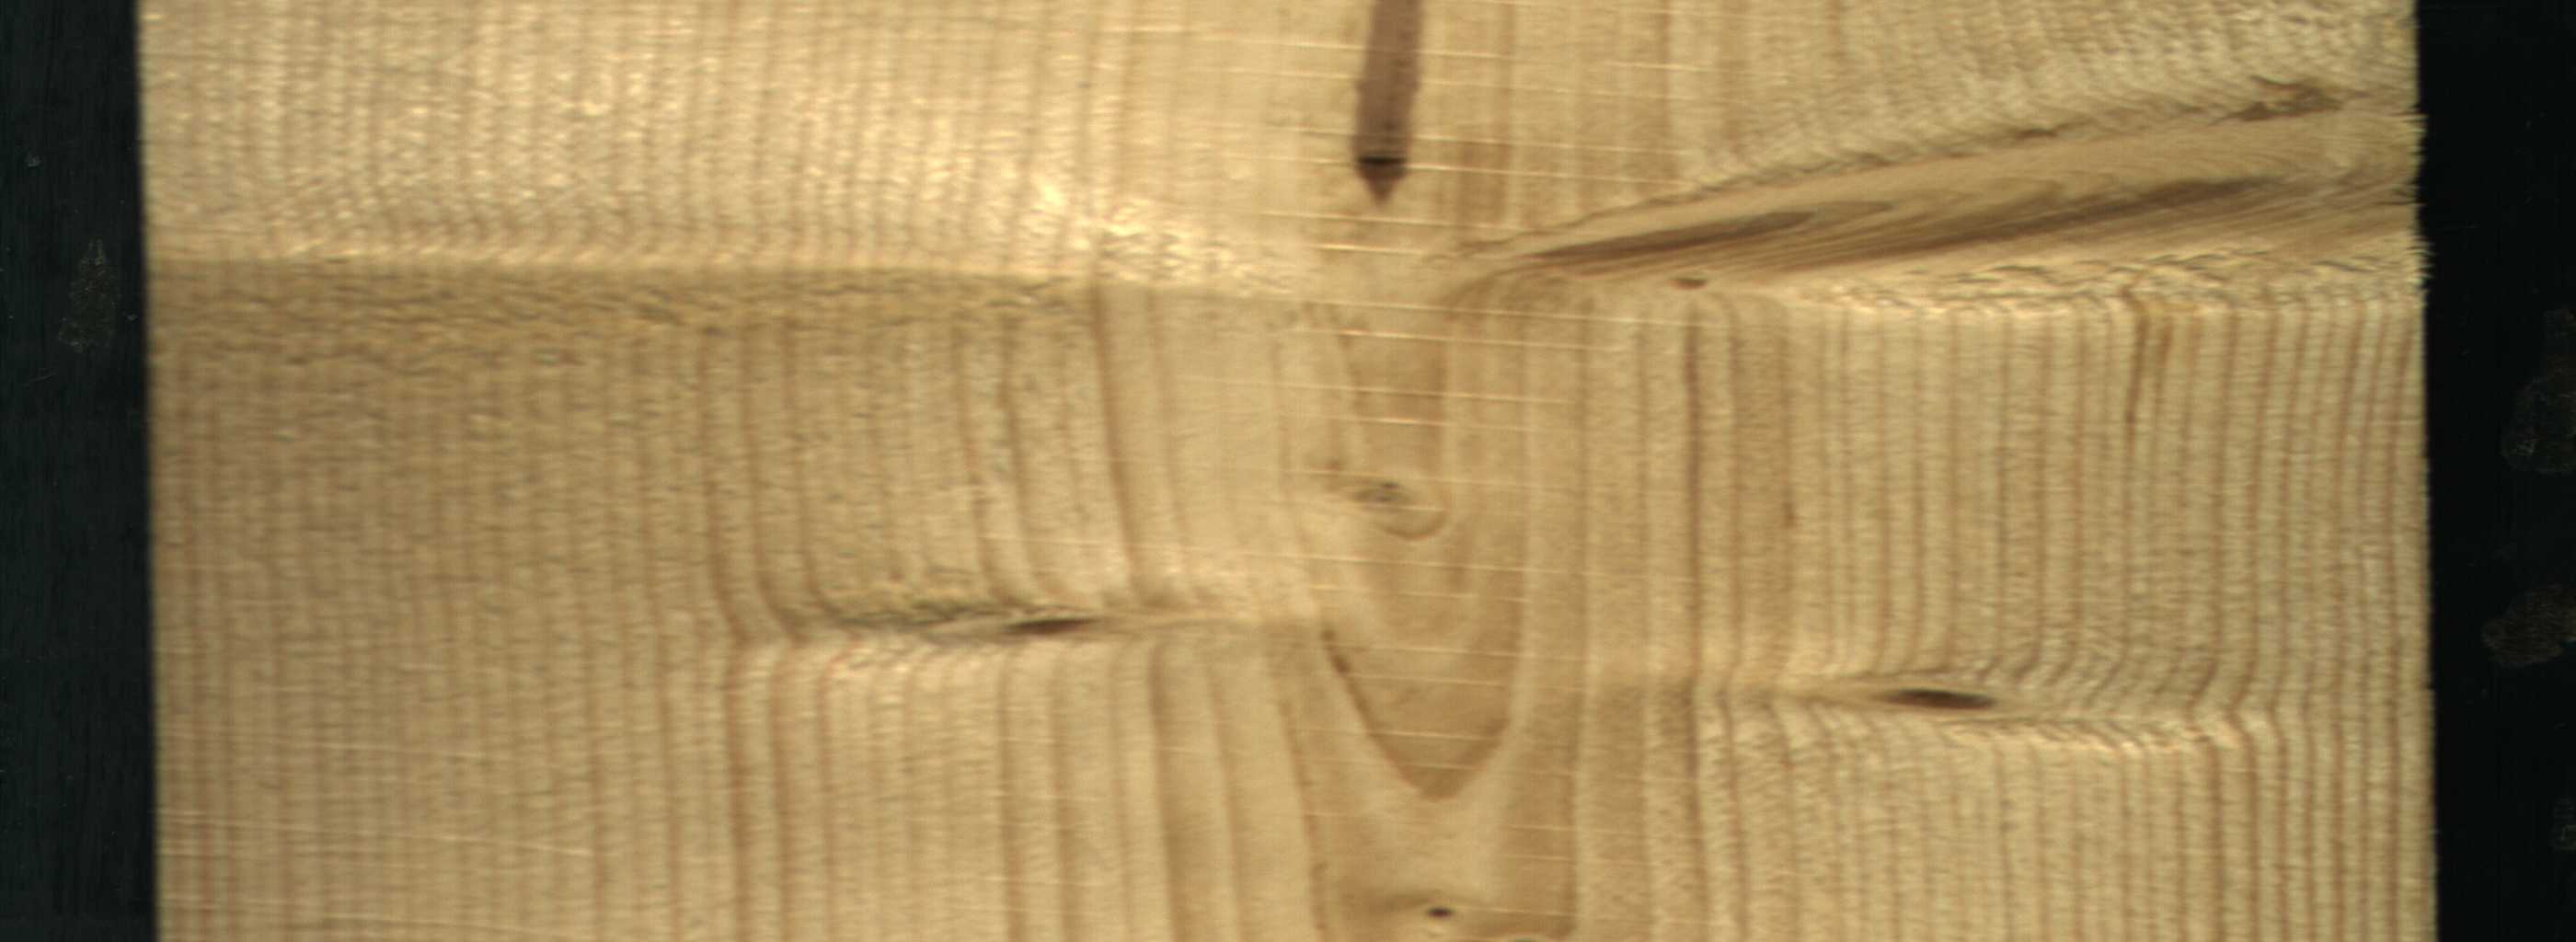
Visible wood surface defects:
Marrow
Live_Knot
Live_Knot
Live_Knot
Live_Knot